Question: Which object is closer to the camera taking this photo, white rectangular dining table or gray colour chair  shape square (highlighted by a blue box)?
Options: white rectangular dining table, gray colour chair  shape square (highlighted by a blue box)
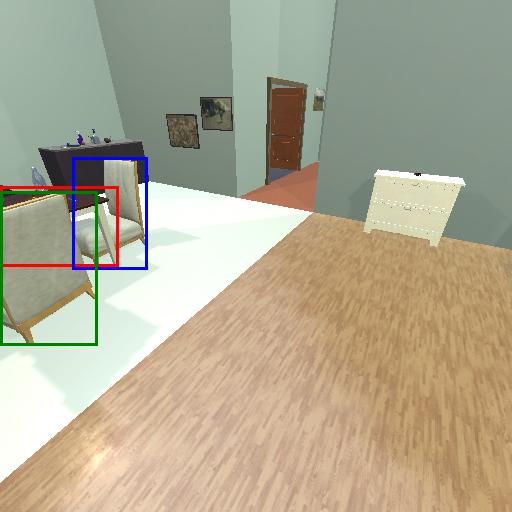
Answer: white rectangular dining table